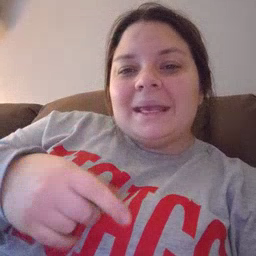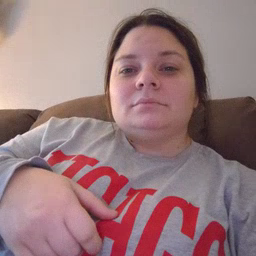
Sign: puppy